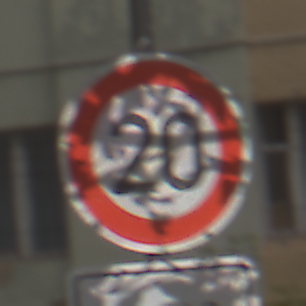
Verkehrszeichen: Geschwindigkeit20
Zusatzzeichen unten: ZeitangabenMitBeschraenkungAufWochentage8
Umgebung: Outdoor, Urban
Tageszeit: MorningAfternoon
Wetter: Overcast
Licht: Natural
Jahreszeit: NotSpecified
Kontrast: LowContrast